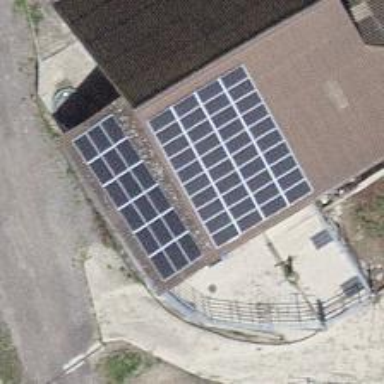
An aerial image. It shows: Solar power generator with photovoltaic panels.